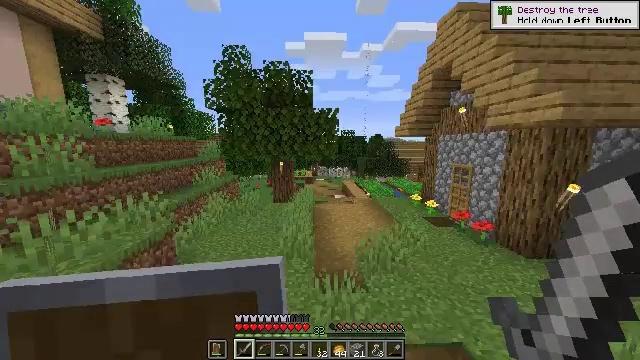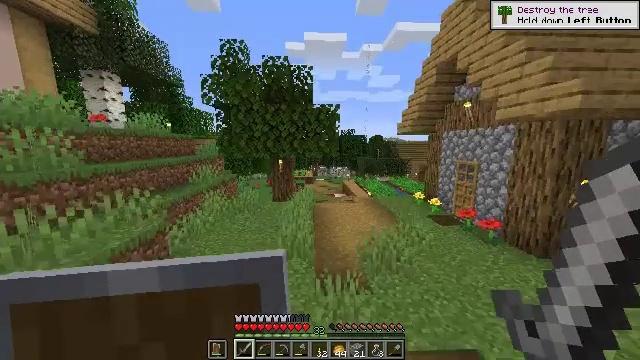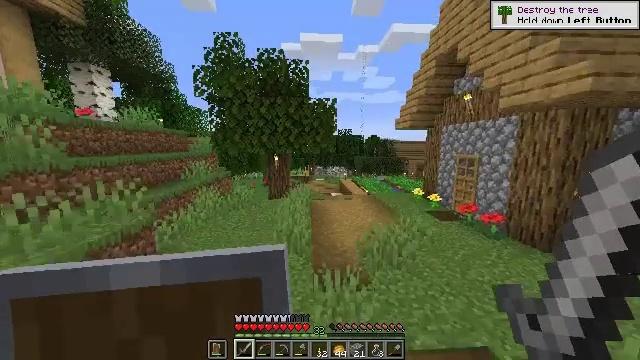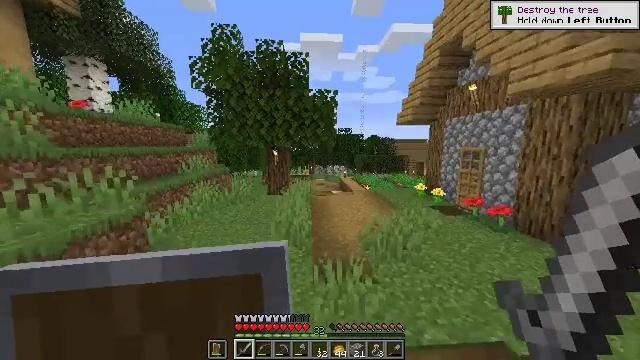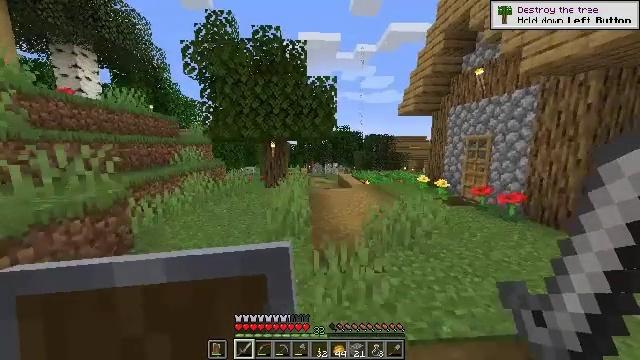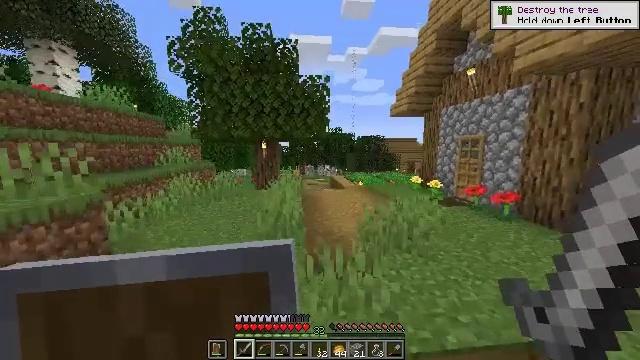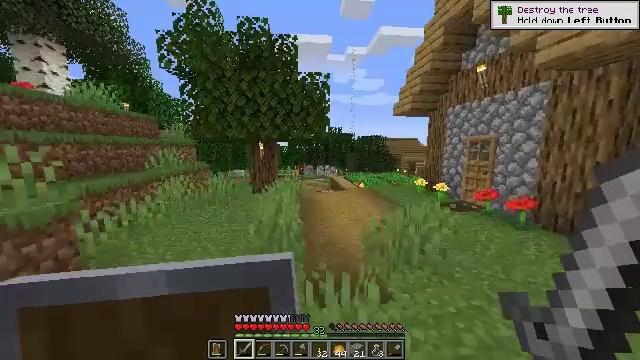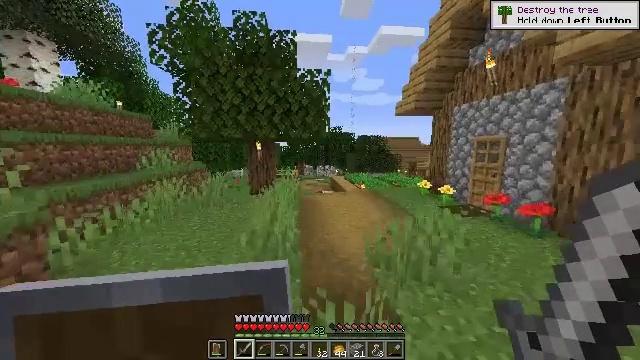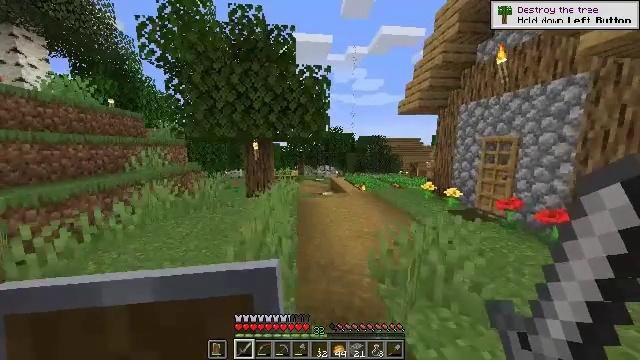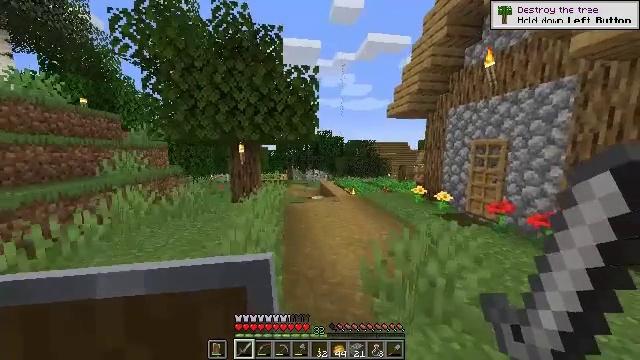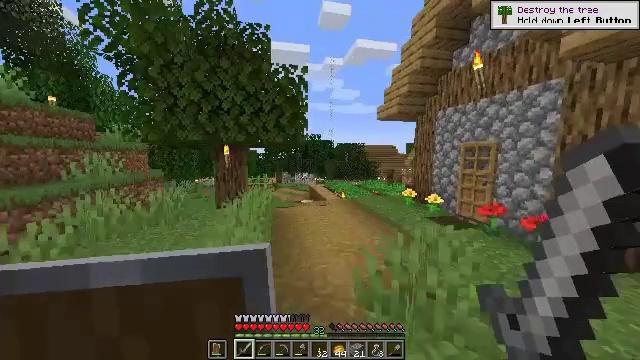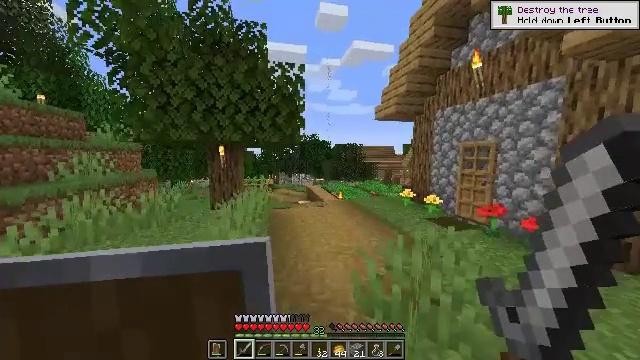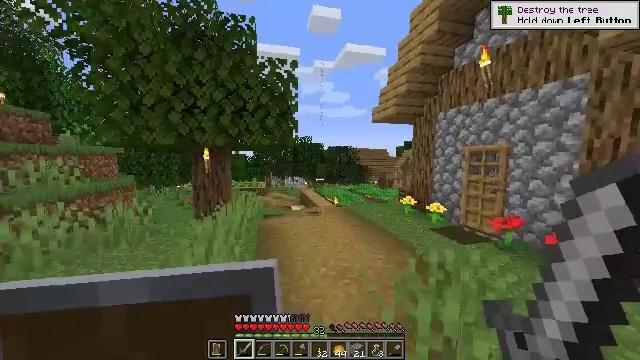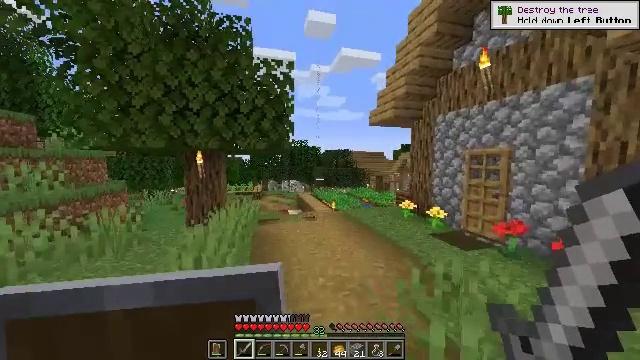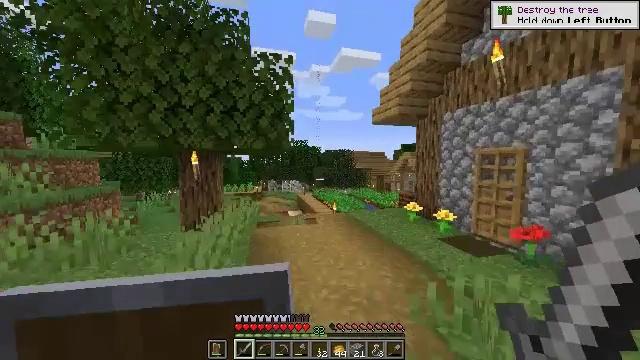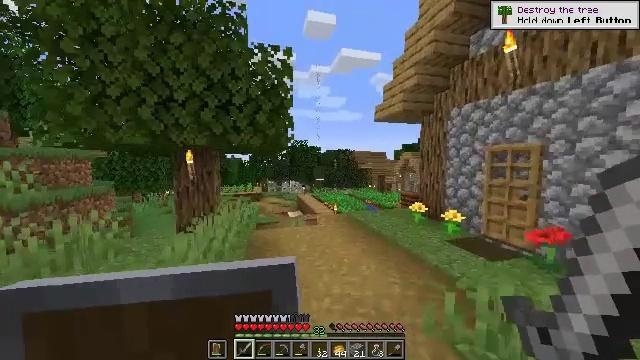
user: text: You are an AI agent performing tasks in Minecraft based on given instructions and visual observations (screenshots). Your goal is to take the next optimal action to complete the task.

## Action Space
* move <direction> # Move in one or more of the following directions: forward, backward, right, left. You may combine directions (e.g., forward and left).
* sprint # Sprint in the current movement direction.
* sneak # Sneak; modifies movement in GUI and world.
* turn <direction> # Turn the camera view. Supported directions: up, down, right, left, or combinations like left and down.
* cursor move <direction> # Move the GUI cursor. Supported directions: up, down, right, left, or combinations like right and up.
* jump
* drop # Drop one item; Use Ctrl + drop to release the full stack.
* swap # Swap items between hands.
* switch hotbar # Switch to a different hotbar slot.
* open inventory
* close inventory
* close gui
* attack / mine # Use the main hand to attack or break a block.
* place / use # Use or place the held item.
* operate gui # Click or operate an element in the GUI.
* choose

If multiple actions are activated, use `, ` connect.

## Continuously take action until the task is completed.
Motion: motion action
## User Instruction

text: craft item air
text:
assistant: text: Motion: move forward
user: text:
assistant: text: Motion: move forward
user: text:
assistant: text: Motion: move forward, sprint
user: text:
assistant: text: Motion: move forward, sprint
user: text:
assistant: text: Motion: move forward, turn right
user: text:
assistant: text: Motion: move forward
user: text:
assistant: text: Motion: move forward
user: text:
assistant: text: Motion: move forward
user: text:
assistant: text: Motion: move forward, turn right
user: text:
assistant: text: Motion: move forward, sprint, turn right
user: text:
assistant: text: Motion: move forward, sprint
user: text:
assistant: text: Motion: move forward, turn right
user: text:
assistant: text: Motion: move forward
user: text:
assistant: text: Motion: move forward
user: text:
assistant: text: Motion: move forward
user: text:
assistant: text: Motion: move forward
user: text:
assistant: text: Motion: move forward
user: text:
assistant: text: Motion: move forward
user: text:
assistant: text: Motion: move forward, sprint, turn right and down
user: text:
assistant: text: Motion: move forward, sprint, turn left
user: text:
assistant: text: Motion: move forward
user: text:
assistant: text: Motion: move forward
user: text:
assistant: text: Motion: move forward
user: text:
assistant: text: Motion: move forward
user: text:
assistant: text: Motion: move forward
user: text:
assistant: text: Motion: move forward, turn right and down
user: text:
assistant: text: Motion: move forward, turn right and down
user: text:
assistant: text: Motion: move forward
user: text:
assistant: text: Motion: move forward, turn down
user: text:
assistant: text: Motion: move forward, turn left